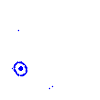
Particle: pion